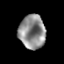
Tissue: prostate
Cell type: T cells
Senescence score: 0.3552
Nuclear area (px): 872
Mean DAPI intensity: 141.804